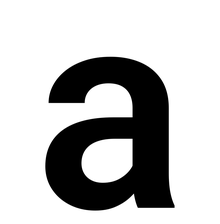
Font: Roboto_SemiBold